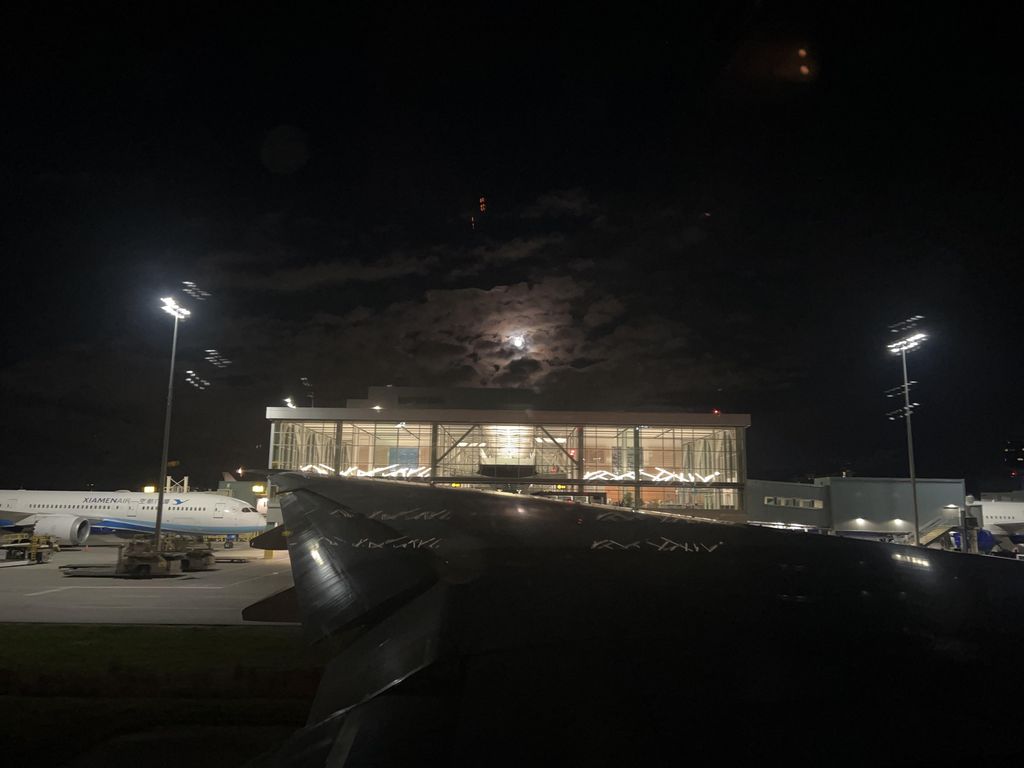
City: vancouver